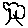
Label: tree